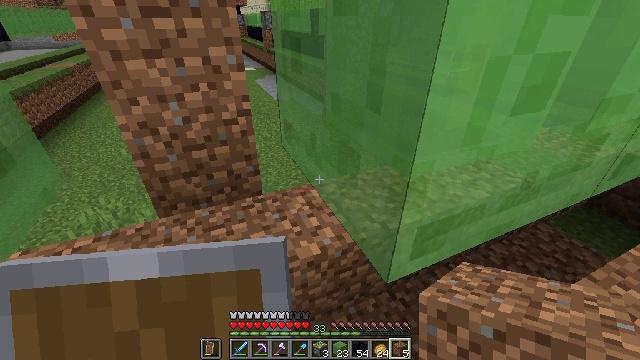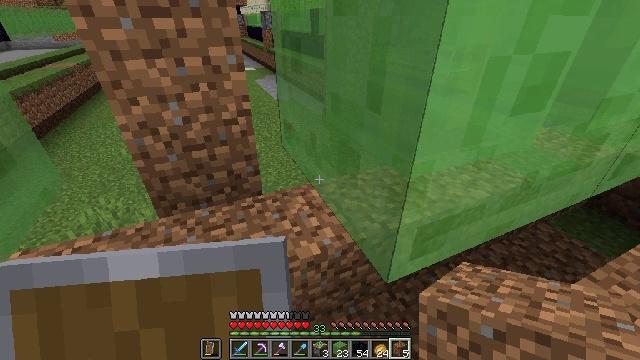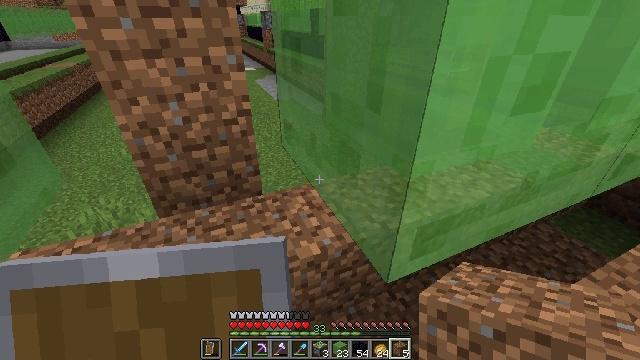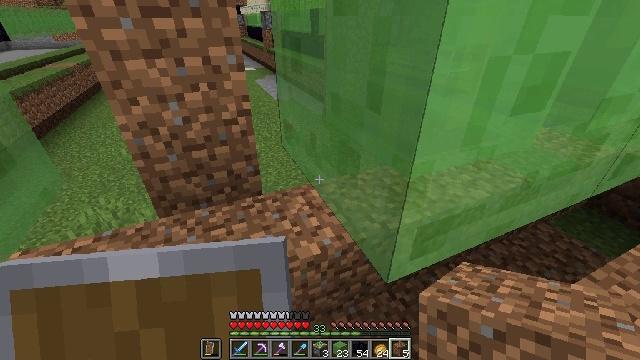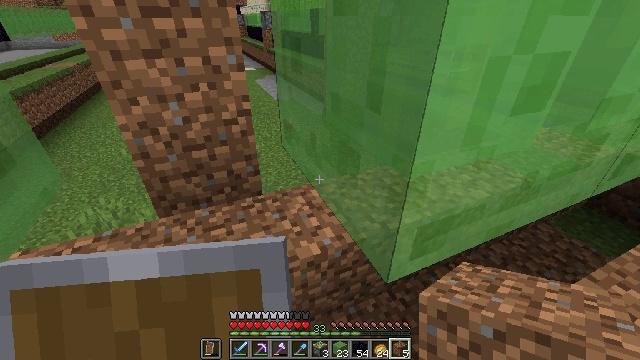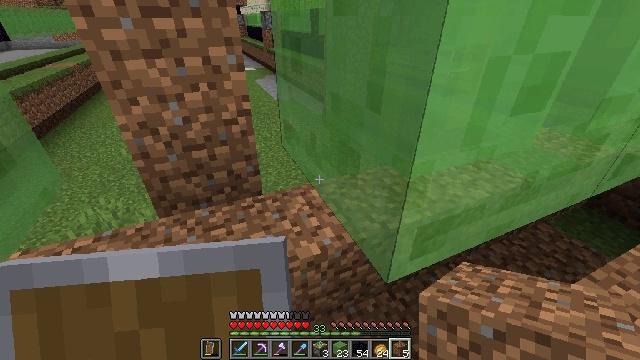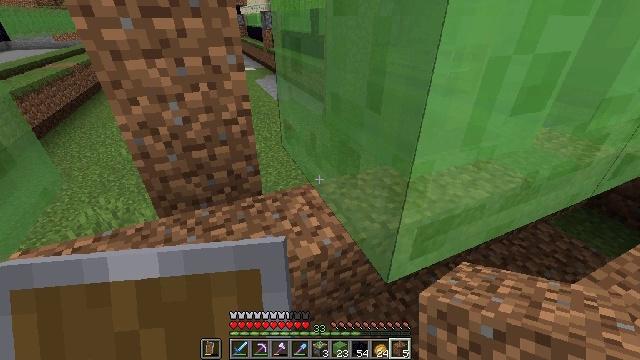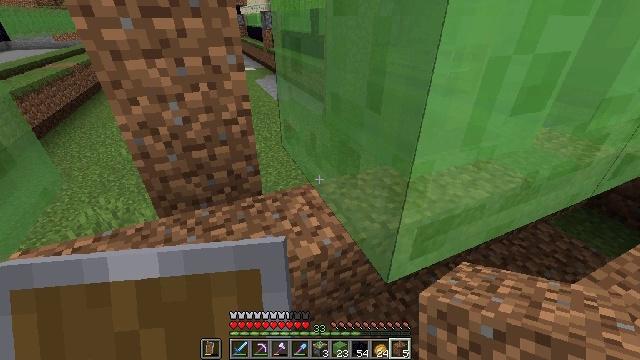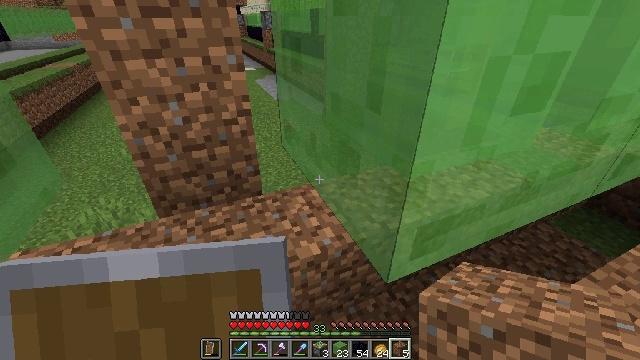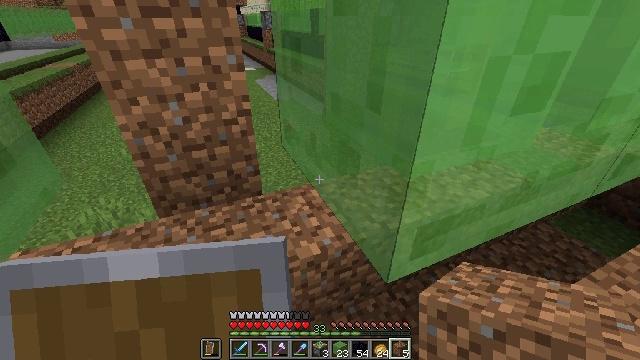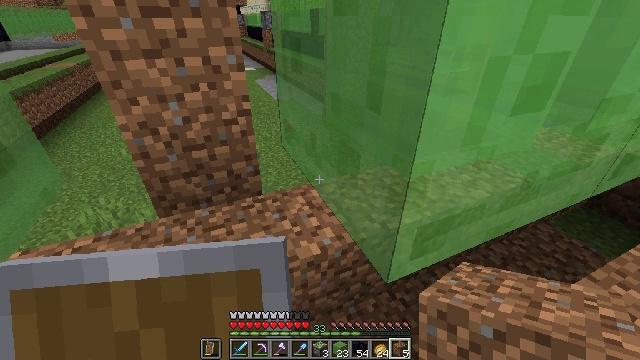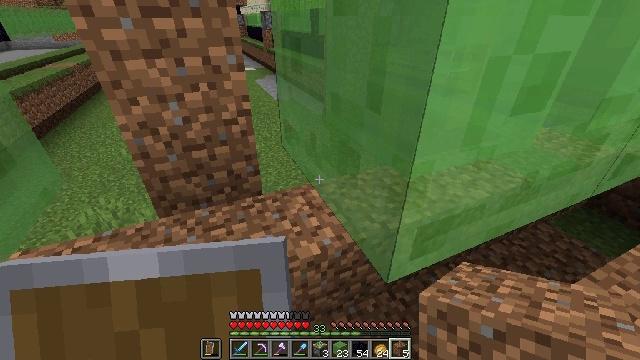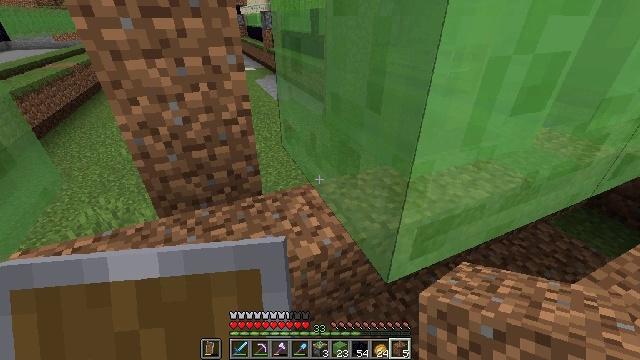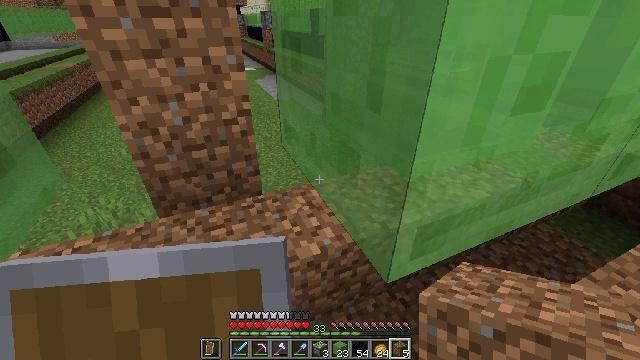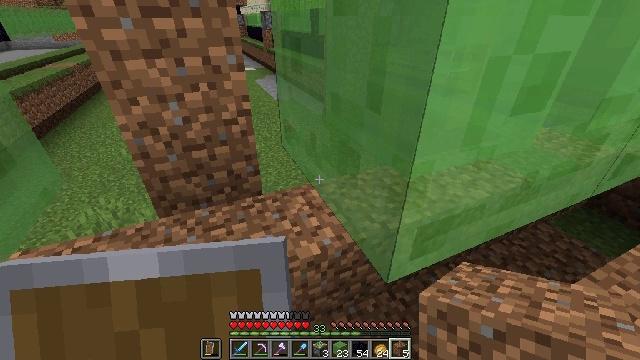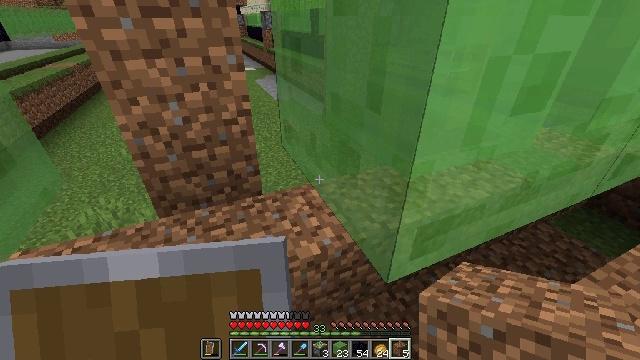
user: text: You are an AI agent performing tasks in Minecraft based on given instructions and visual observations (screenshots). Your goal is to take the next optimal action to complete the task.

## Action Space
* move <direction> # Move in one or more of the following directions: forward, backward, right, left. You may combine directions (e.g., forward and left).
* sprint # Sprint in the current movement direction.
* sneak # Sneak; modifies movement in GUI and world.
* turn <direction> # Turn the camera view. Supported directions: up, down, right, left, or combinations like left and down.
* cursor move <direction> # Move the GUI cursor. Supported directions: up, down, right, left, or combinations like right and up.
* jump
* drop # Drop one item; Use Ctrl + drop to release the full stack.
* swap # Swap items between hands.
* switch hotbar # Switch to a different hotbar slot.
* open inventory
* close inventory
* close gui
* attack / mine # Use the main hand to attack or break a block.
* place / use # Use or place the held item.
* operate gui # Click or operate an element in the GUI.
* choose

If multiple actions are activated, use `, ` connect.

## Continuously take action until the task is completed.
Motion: motion action
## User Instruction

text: Harvest the slime block from the ground.
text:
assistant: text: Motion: no_op
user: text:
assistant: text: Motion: no_op
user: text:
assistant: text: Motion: no_op
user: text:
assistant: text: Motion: no_op
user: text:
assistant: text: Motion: no_op
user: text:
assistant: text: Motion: no_op
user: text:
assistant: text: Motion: no_op
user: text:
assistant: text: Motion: no_op
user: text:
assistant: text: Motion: no_op
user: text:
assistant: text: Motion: no_op
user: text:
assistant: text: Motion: no_op
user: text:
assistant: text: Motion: no_op
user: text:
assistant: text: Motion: no_op
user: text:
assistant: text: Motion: no_op
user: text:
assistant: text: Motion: no_op
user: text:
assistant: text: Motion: no_op
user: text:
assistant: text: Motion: no_op
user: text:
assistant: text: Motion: no_op
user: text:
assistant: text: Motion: no_op
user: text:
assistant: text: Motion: no_op
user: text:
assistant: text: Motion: no_op
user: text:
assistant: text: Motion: no_op
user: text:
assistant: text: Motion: no_op
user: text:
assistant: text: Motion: no_op
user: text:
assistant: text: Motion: no_op
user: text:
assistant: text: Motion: no_op
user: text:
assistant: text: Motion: no_op
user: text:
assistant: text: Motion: no_op
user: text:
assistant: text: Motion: no_op
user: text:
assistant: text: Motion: no_op